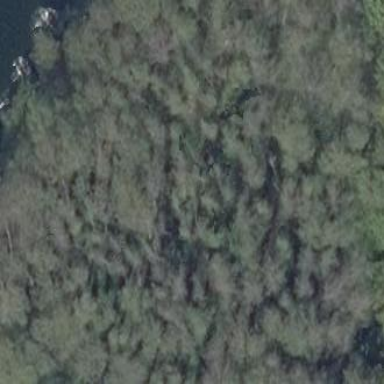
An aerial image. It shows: Semi-deciduous woodland with broadleaved trees.